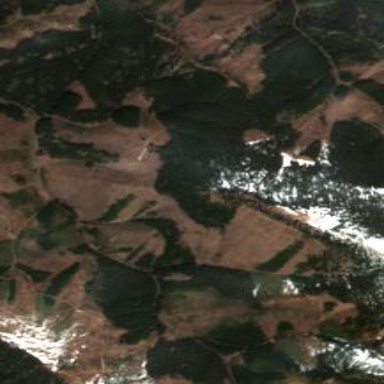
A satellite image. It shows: Clearcut area used for logging with scrub vegetation.